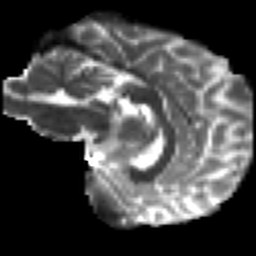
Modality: T2w
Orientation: sagittal
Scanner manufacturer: siemens
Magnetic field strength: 3 T
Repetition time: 7.8 s
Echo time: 0.09 s